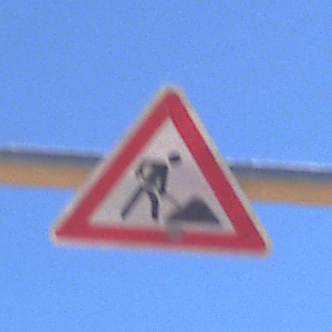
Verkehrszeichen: Arbeitsstelle
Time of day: MorningAfternoon
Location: Outdoor (RoadRail)
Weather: Clear
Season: NotSpecified
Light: Natural